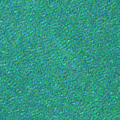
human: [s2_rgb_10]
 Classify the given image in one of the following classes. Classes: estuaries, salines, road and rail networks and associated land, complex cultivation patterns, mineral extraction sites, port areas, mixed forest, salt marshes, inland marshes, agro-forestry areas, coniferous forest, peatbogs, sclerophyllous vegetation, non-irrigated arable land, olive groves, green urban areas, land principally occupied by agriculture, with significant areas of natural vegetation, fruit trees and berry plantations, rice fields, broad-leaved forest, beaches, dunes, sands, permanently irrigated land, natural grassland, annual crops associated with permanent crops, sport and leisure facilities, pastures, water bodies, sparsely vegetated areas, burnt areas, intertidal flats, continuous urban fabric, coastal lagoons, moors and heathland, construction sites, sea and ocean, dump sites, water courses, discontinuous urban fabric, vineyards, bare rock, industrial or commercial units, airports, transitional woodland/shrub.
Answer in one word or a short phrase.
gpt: sea and ocean